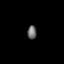
Tissue: lung
Cell type: Endothelial cells
Senescence score: 0.5913
Nuclear area (px): 122
Mean DAPI intensity: 107.943